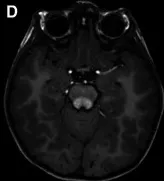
Substantia nigra.
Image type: radiology (mri)